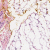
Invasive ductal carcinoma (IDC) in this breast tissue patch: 0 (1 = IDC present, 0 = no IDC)